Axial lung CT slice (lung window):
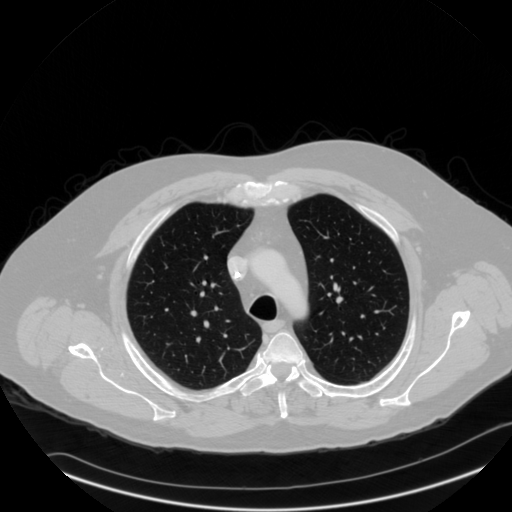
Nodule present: no